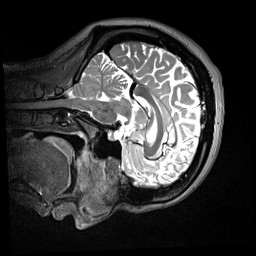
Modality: T2w
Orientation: sagittal
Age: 33
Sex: female
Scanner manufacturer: siemens
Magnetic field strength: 3 T
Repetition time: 3.2 s
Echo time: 0.412 s